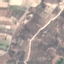
Land use / land cover class: PermanentCrop